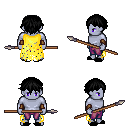
a pixel art fantasy rpg character, male body template, dark elf, purple skin, yellow tattered cape, magenta pants, black short bangs hairstyle, cloth bracers, black slippers, spear, four views (front, back, left, right), 2x2 character sprite sheet, small pixel art, hard edges, no anti-aliasing